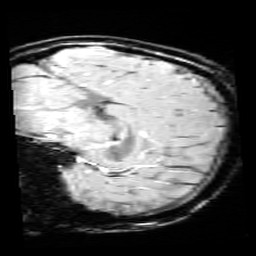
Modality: SWI
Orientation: sagittal
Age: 11
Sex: female
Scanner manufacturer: siemens
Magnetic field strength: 3 T
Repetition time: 0.027 s
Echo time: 0.02 s